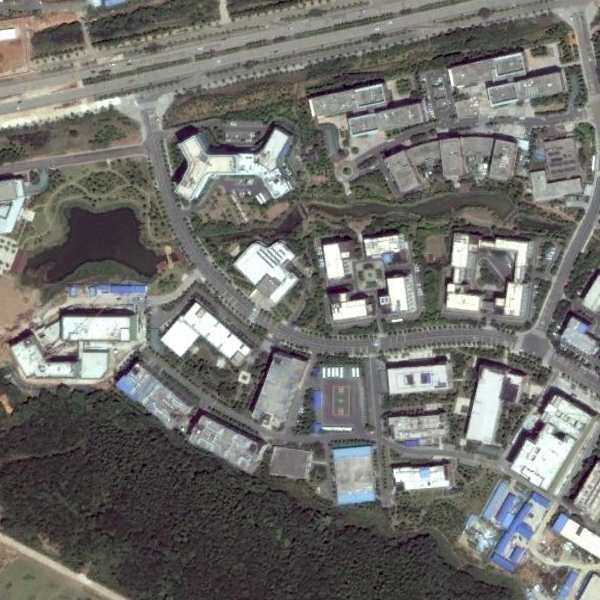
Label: Resort